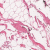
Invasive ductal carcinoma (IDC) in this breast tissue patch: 0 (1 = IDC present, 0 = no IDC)